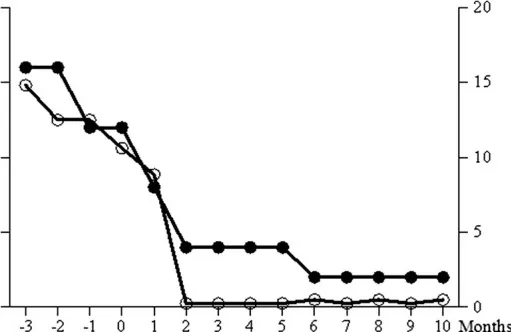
Rapid SCORAD improvement and corticosteroid tapering in regards to Omalizumab therapy.
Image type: pathology (immunostaining)